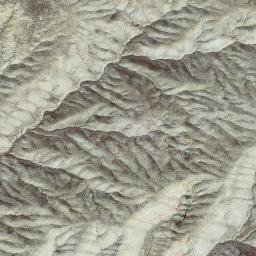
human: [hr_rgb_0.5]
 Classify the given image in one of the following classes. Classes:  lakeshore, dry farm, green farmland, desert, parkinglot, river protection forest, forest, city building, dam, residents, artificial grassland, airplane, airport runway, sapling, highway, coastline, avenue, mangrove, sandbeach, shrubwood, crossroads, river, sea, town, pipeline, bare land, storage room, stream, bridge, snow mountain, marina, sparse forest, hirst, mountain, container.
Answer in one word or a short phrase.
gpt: mountain